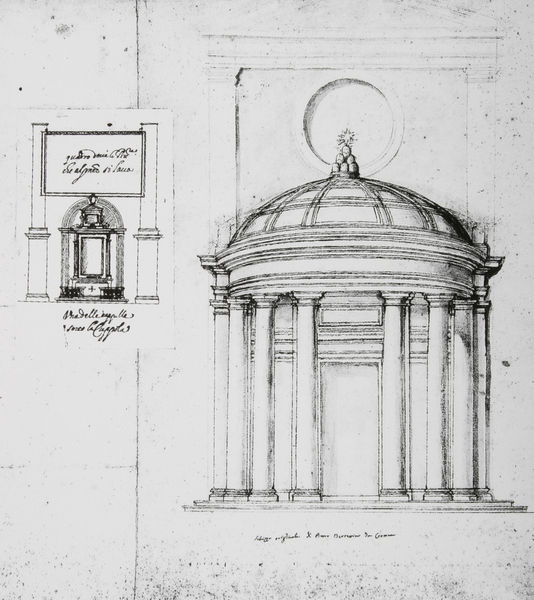
Titel: Entwurf (Aufriss) für das Portal von Santa Maria della Pace, Rom
Künstler: Pietro da Cortona
Standort: Rom
Institution: Biblioteca Apostolica Vaticana
Schlagwörter: weiß, fenster, grau, laterne, schwarz, skizze, säule, säulen, tür, zeichnung, dach, gebäude, architektur, barock, sockel, signatur, kirche, blatt, renaissance, brunnen, kreis, rund, garten, schrift, papier, bogen, italien, studie, grafik, graphik, klein, weis, kuppel, tafel, stufe, stufen, plinthe, podest, halle, eingang, schild, umgang, antike, stern, druck, schwarzweiss, bleistift, entwurf, kohlezeichnung, kopie, altar, kapitelle, pantheon, rom, kapitell, halbrund, portal, gesims, okuli, grab, ionisch, antik, antikisierend, plan, tempel, kassetten, monopteros, pavillon, rundtempel, tholos, basis, dorisch, pavillion, bau, handschrift, kapitel, proportionen, aufriss, architekturzeichnung, bramante, rondell, zentralbau, romanisch, okulus, rundbau, tempietto, szizze, paln, schirft, zeicnung, rondel, kappelle, monopterus, temoel, umgeben, kleine, einfang, antikenzitat, rotondo, tuskanisch, s montorio, schroft, tieppolo, tuskisch, tempieto, sankt pietro, menopterus